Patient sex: M
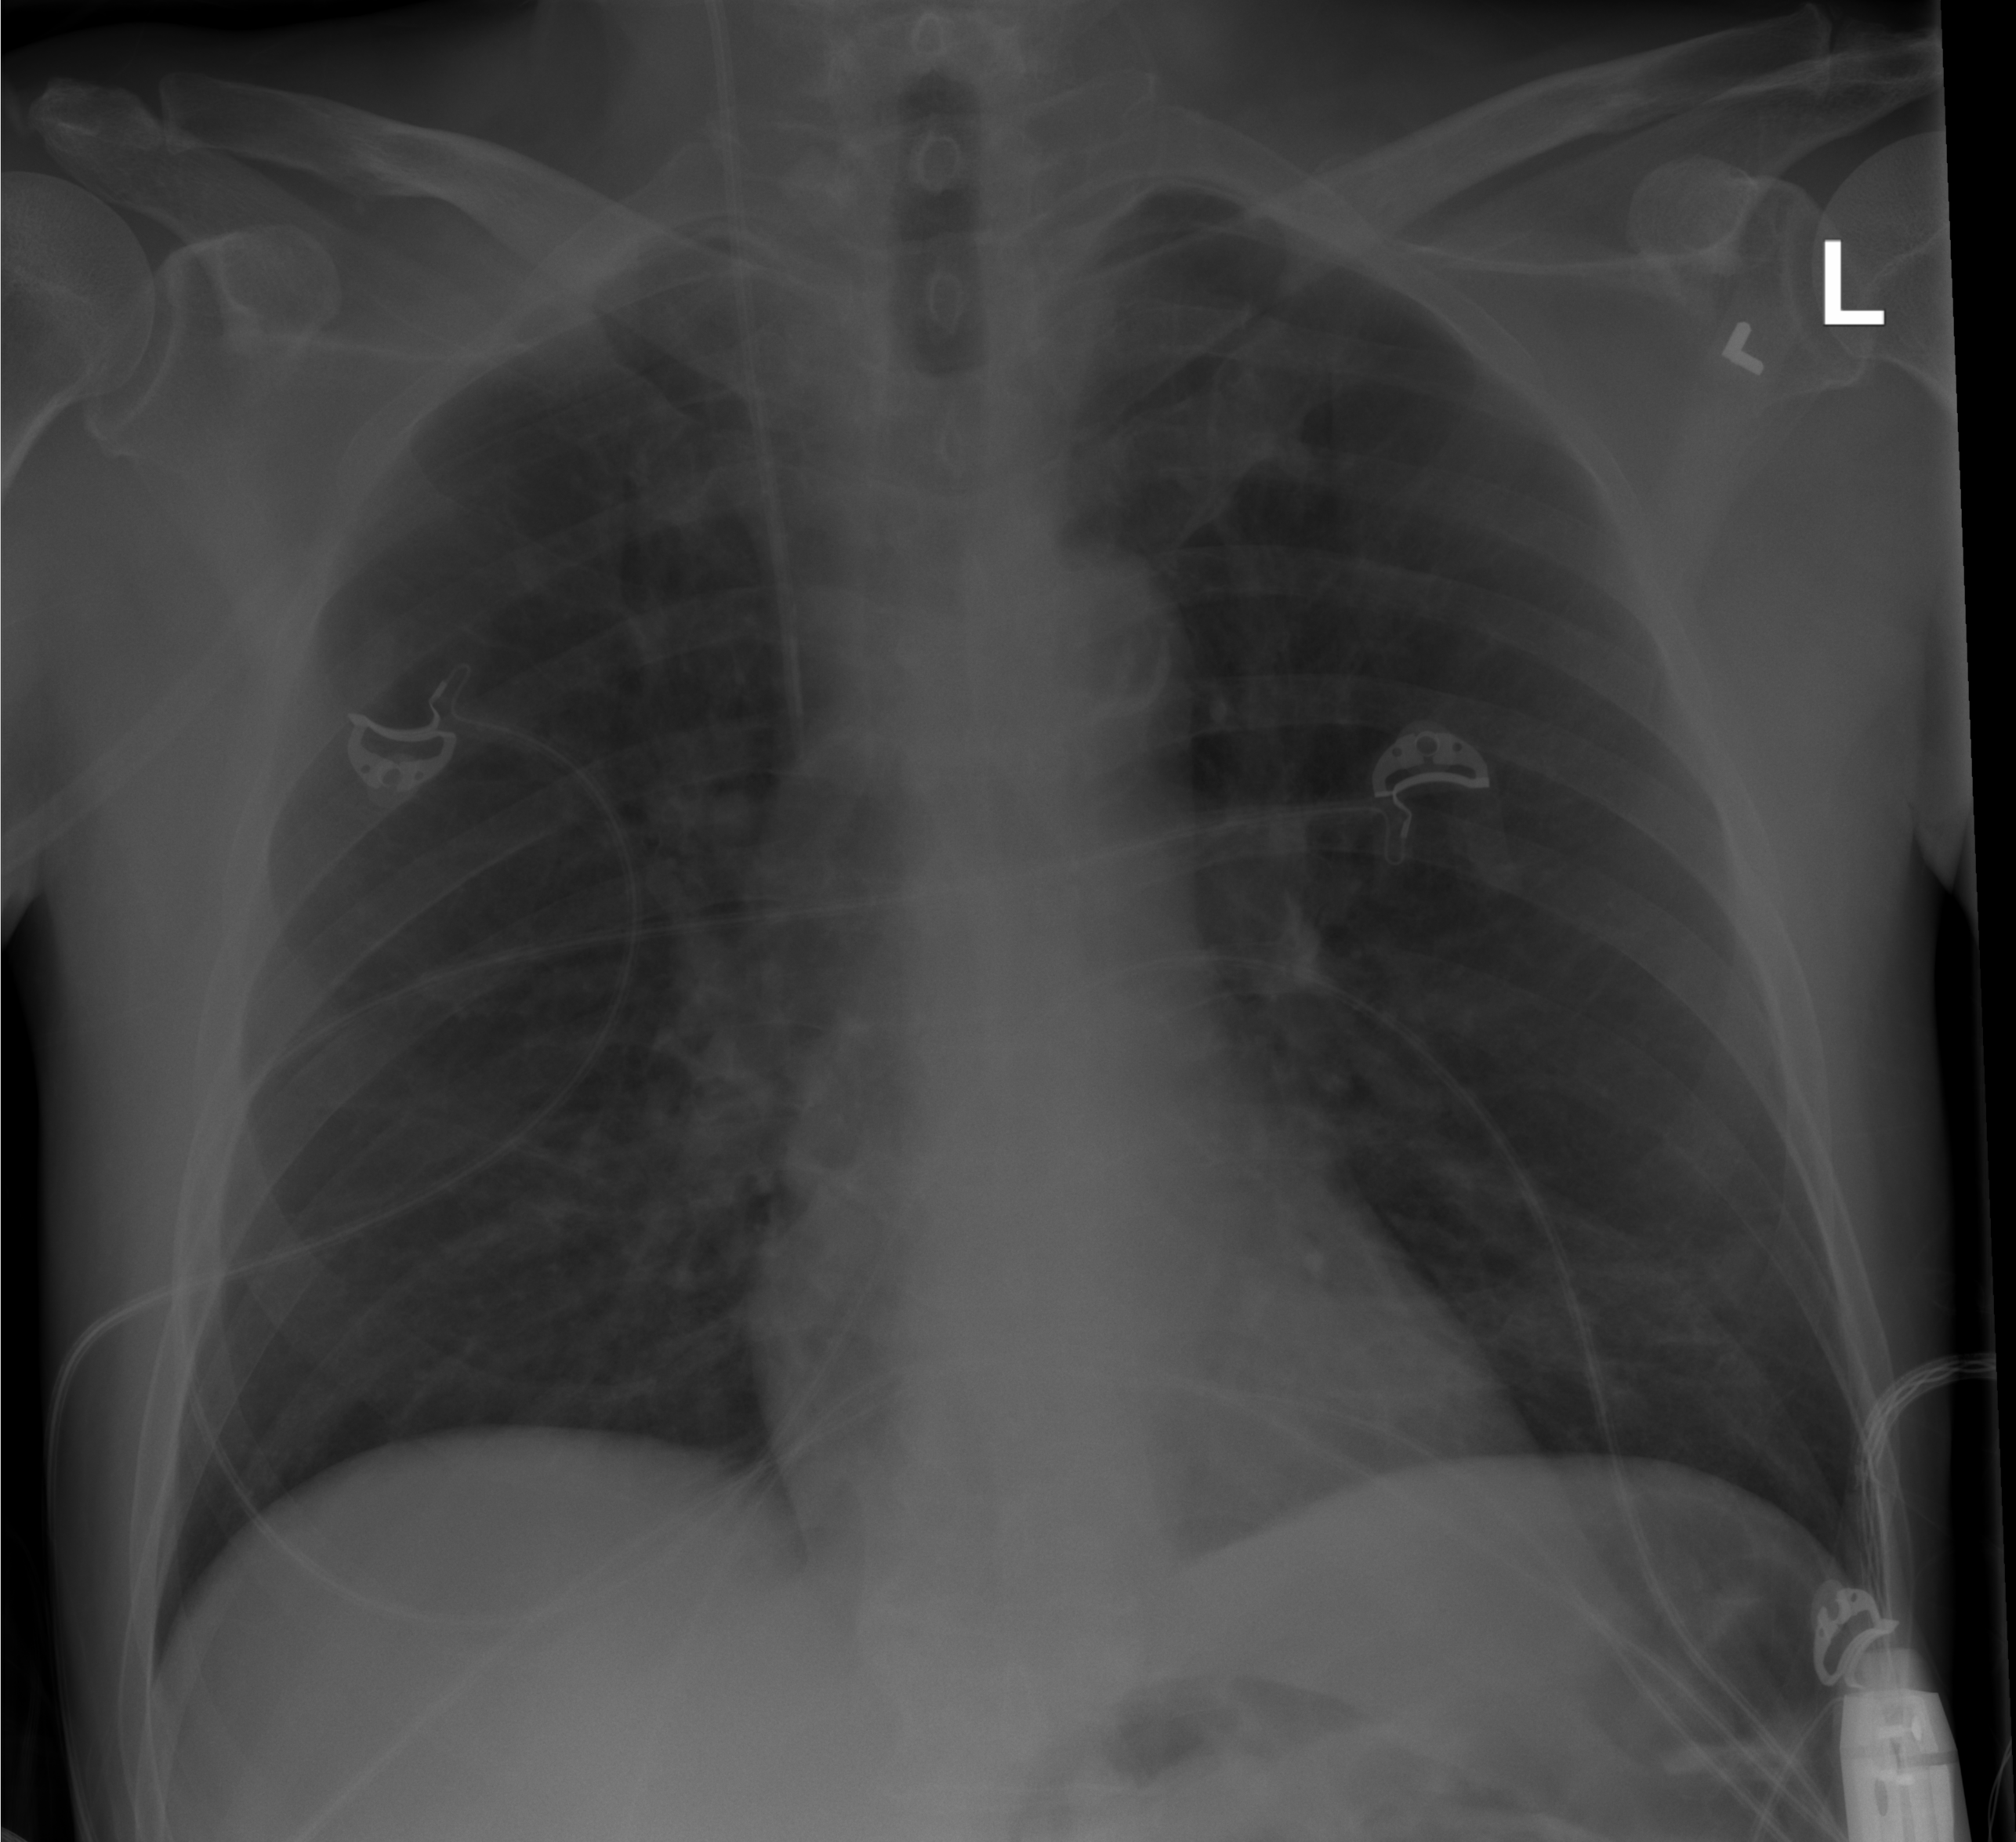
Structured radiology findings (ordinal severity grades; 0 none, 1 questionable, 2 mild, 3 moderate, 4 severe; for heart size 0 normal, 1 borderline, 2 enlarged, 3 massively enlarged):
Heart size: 0
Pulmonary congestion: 0
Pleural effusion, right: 0
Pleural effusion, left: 0
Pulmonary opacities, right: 0
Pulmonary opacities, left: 0
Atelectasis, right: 0
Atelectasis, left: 2